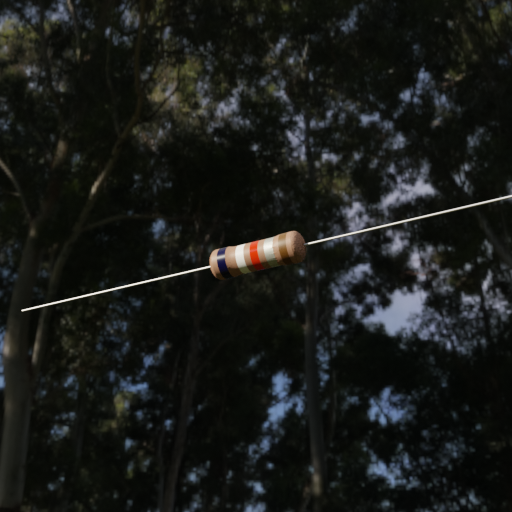
Resistor colour bands (in order): black, white, red, silver, brown